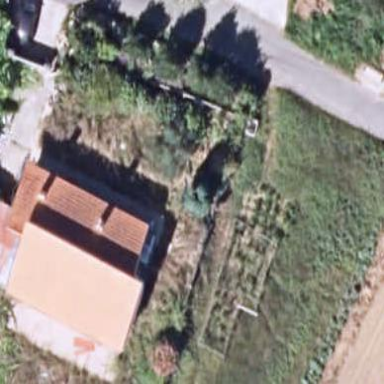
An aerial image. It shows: Simple and straightforward house.